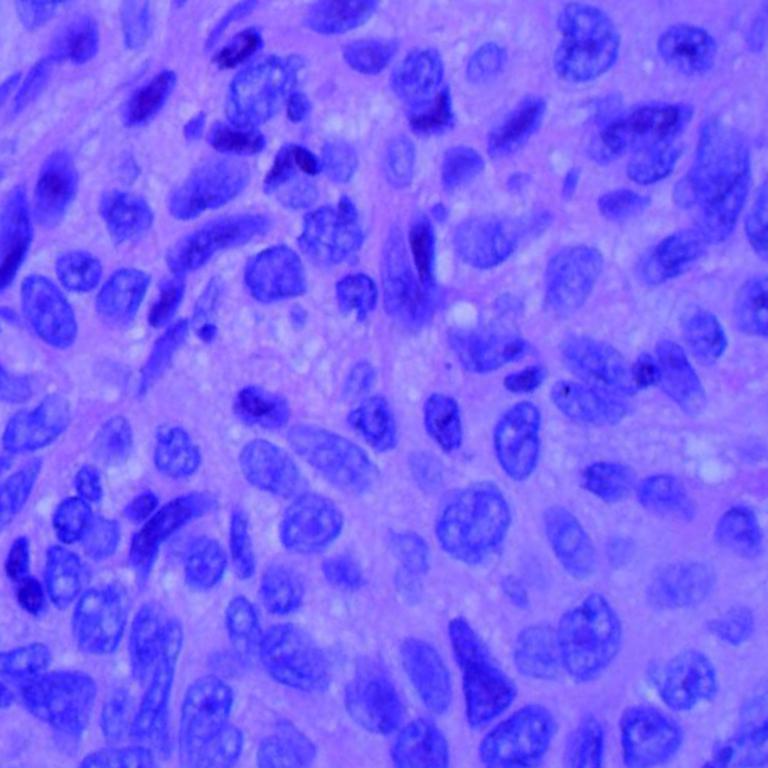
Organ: lung
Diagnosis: squamous carcinomas